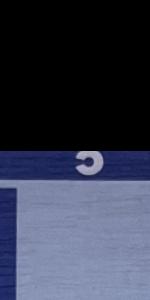
Label: Empty